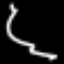
Label: squiggle